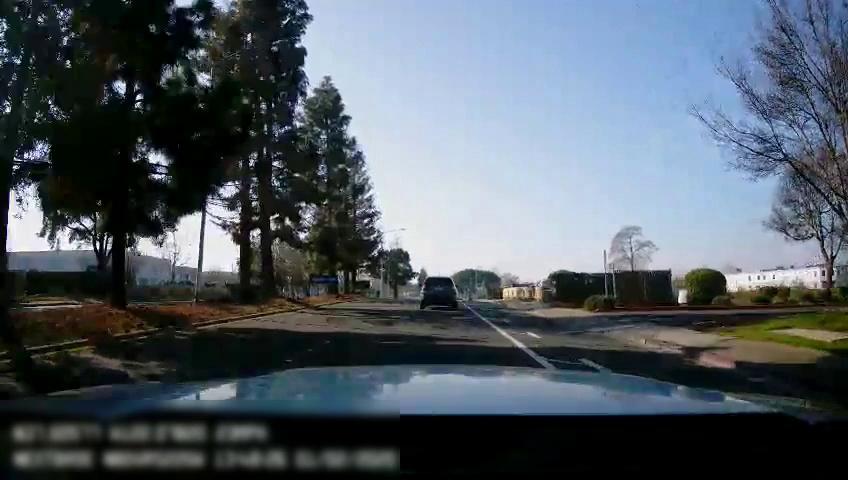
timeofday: Day
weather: Sunny
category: Drivable Space
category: Drivable Space
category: Vehicles | SUV
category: Lanes | Current Lane
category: Lanes | Current Lane